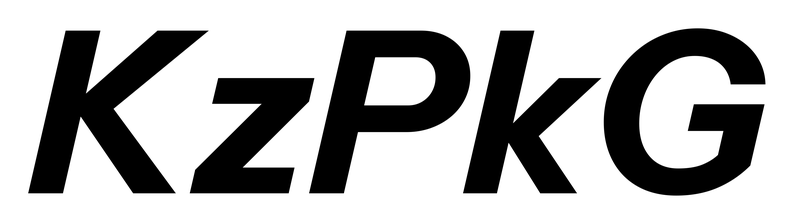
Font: InstrumentSans-Italic_Bold_Italic